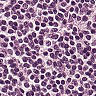
Metastatic tissue present: no